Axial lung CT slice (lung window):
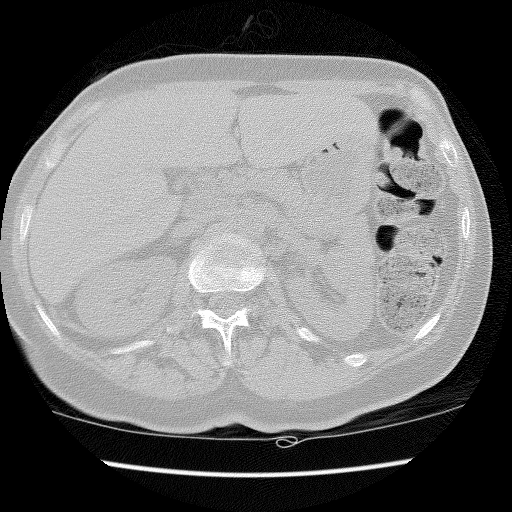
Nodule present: no